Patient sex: M
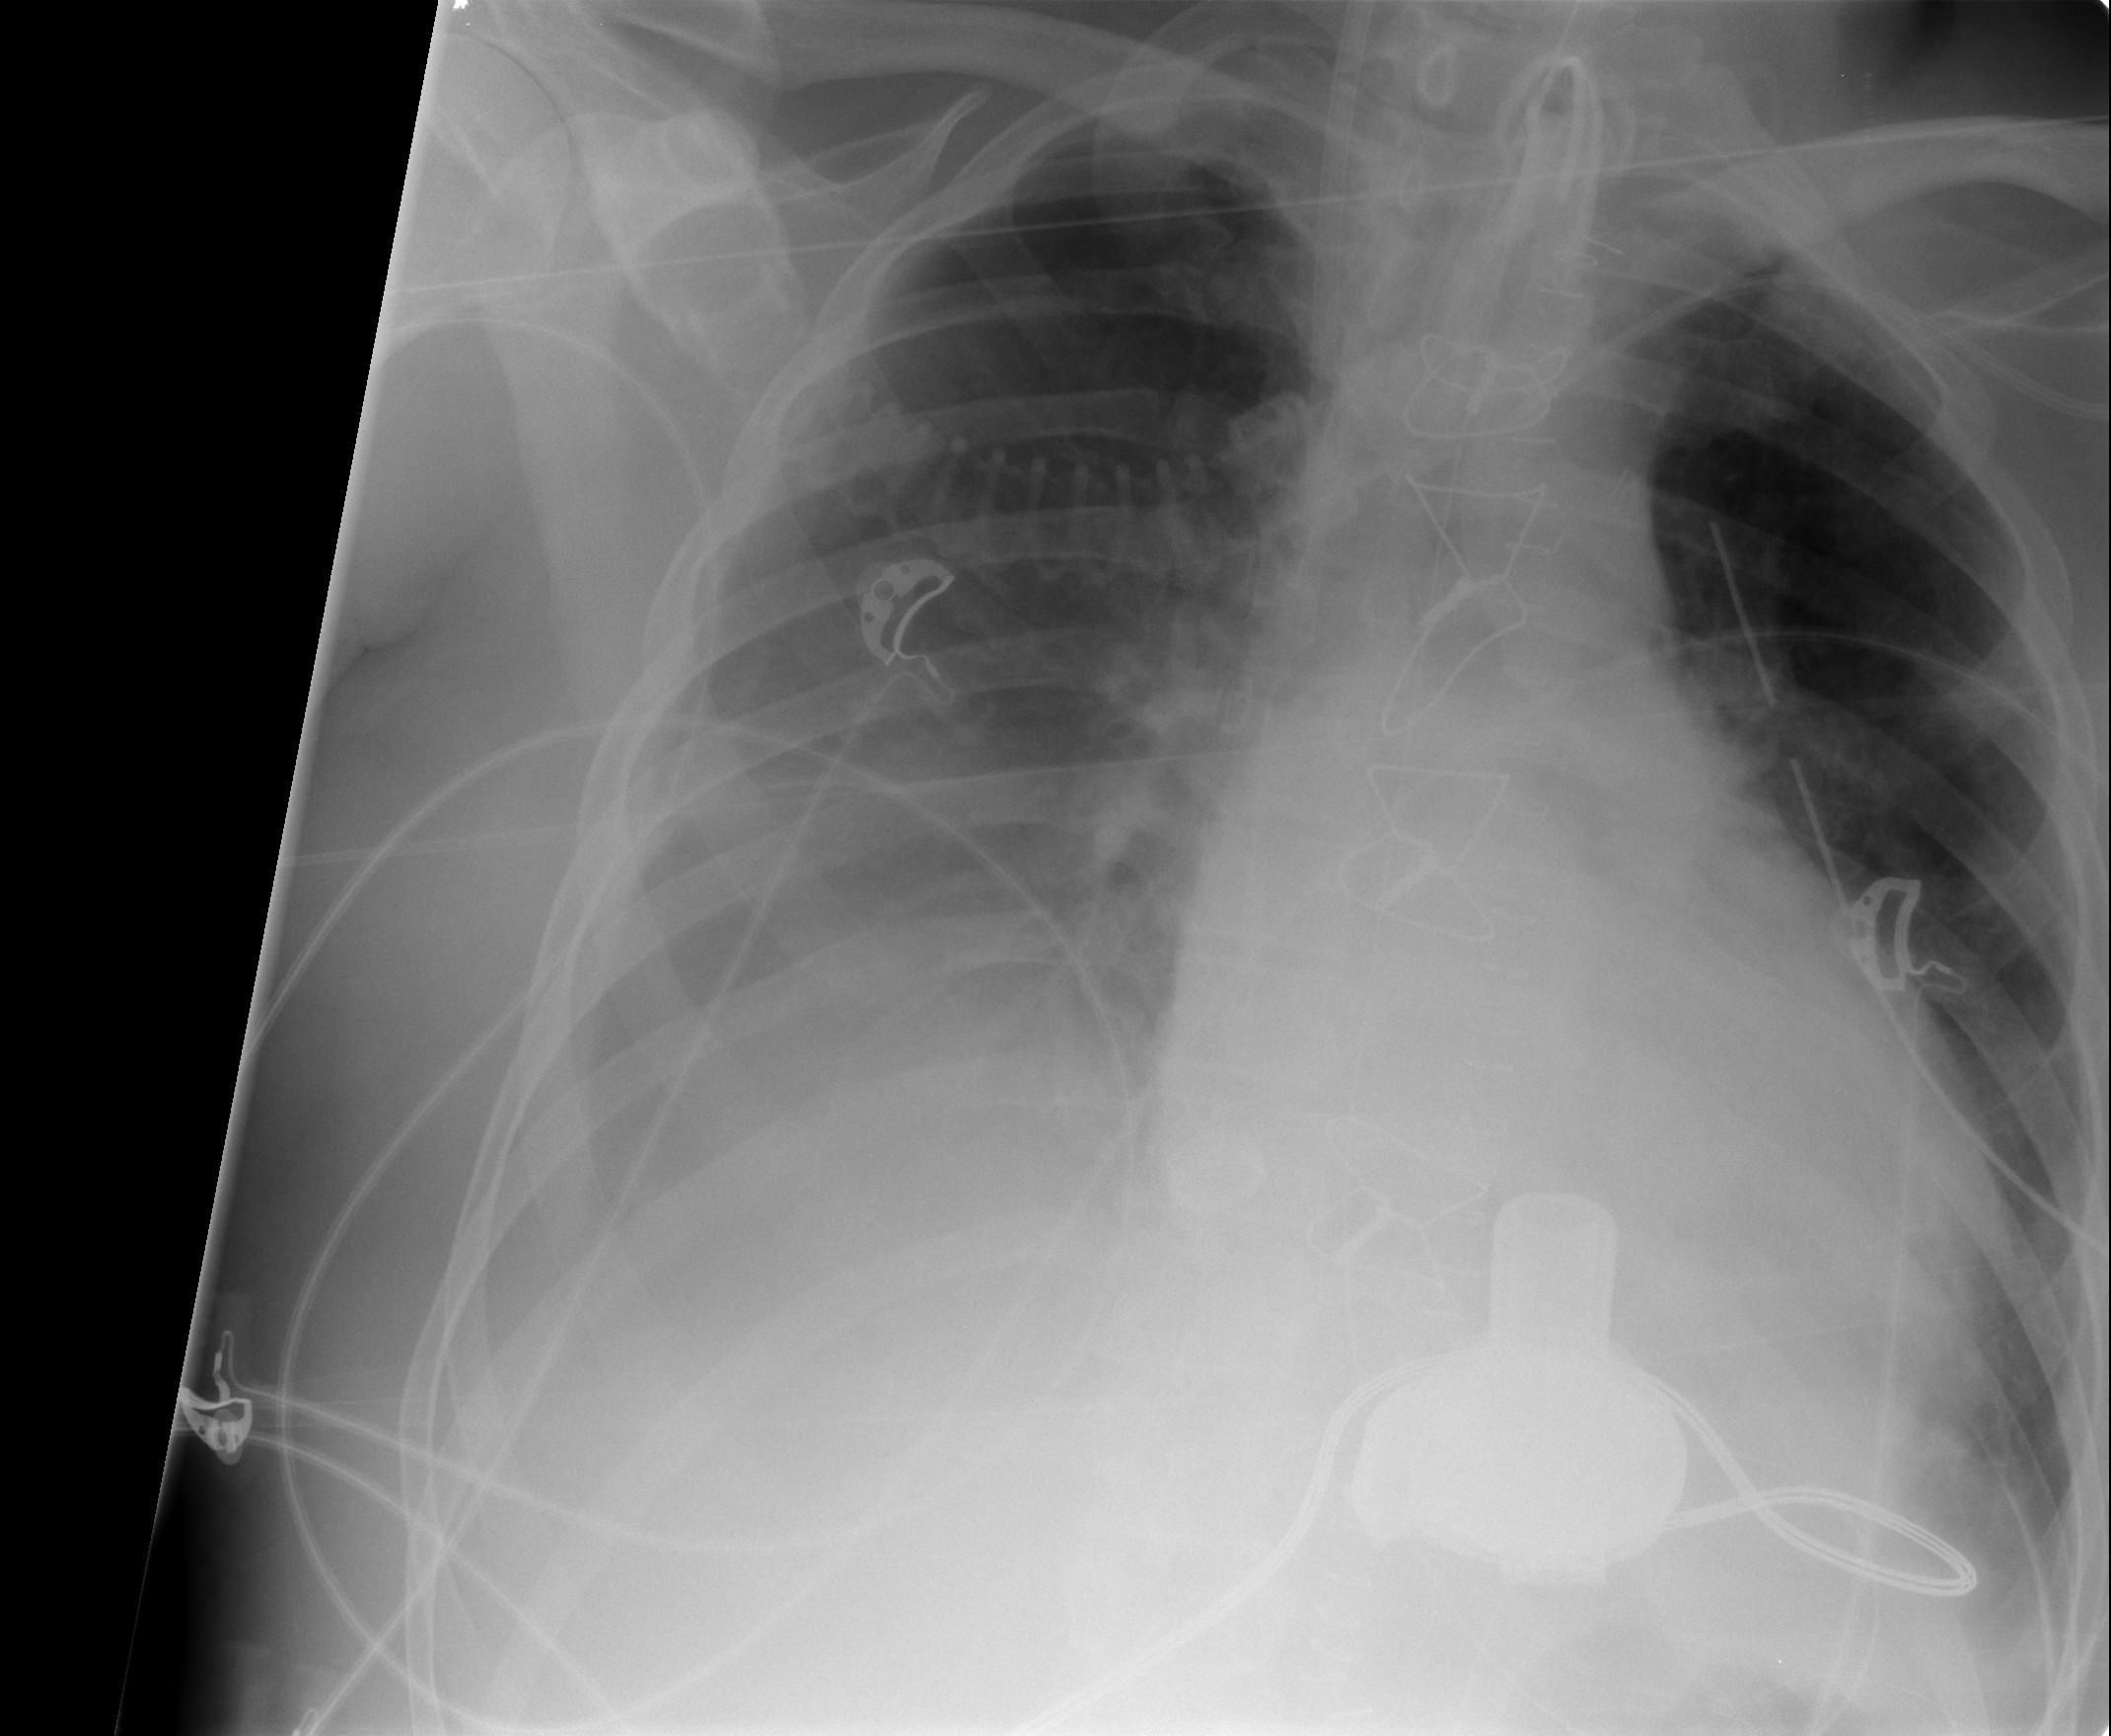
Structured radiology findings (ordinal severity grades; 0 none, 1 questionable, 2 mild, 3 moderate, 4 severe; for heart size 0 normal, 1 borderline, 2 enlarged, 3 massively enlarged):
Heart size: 2
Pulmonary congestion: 2
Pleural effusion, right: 3
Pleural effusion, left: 2
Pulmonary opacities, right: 0
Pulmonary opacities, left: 0
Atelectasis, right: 2
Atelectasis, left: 2